Interaction volume radius: 10 \u00c5
Interaction volume height: 20 \u00c5
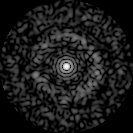
Disorder parameter: 0.8605